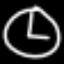
Label: clock